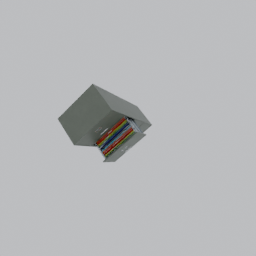
Label: furniture